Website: crate-barrel
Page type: account-selection
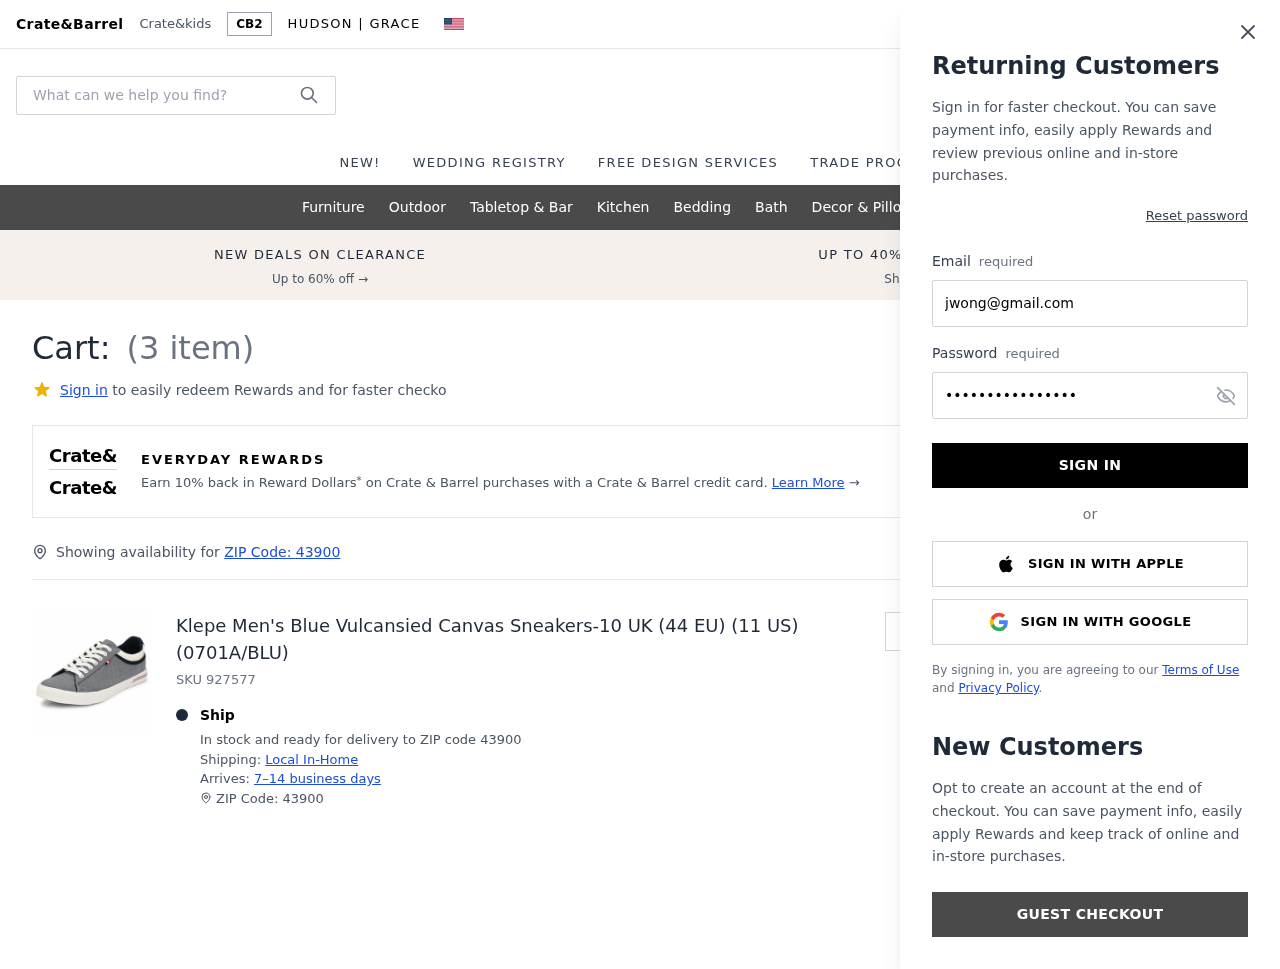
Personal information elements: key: PII_EMAIL
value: jwong@gmail.com
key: PII_POSTCODE
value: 43900
Product elements: key: PRODUCT1_NAME
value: Klepe Men's Blue Vulcansied Canvas Sneakers-10 UK (44 EU) (11 US) (0701A/BLU)
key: PRODUCT1_QUANTITY
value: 3
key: PRODUCT1_SKU
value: SKU 927577
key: PRODUCT1_ORIGINAL_PRICE
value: $69.99
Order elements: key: ORDER_NUM_ITEMS
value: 3
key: ORDER_SUBTOTAL
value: $167.97
Search elements: key: HEADER_SEARCH
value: What can we help you find?